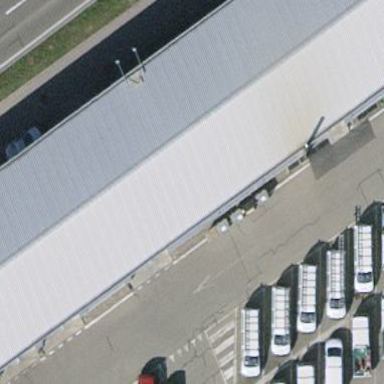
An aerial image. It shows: Industrial building.